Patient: sex M, age 49
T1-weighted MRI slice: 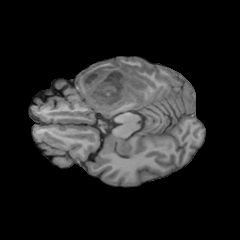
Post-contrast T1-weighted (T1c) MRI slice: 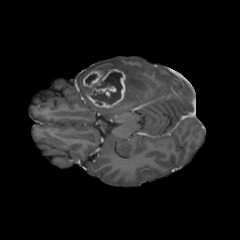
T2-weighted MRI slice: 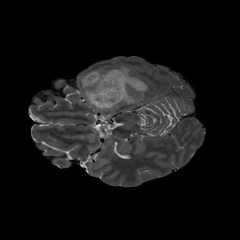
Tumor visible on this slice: yes
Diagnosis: Glioblastoma, IDH-wildtype
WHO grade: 4